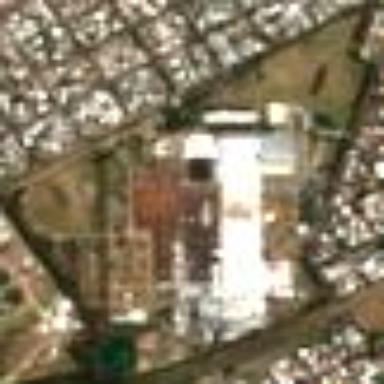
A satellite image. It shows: Industrial area dedicated to manufacturing.